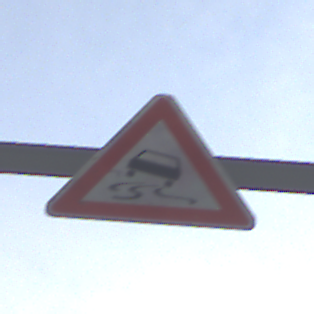
Verkehrszeichen: SchleuderOderRutschgefahr
Umgebung: Outdoor, Nature
Tageszeit: SunriseSunset
Wetter: PartlyCloudy
Licht: Natural
Jahreszeit: NotSpecified
Kontrast: MediumContrast